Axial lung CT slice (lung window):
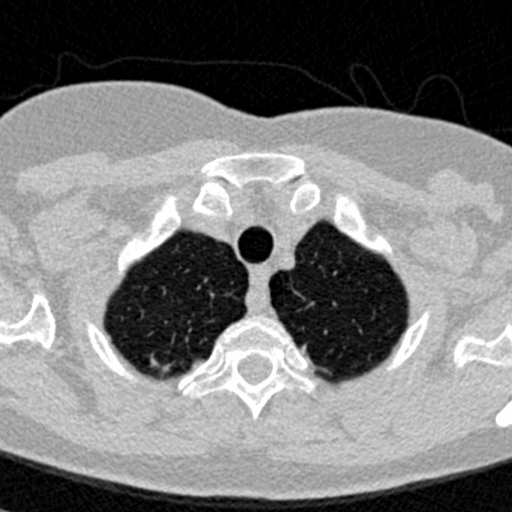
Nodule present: no